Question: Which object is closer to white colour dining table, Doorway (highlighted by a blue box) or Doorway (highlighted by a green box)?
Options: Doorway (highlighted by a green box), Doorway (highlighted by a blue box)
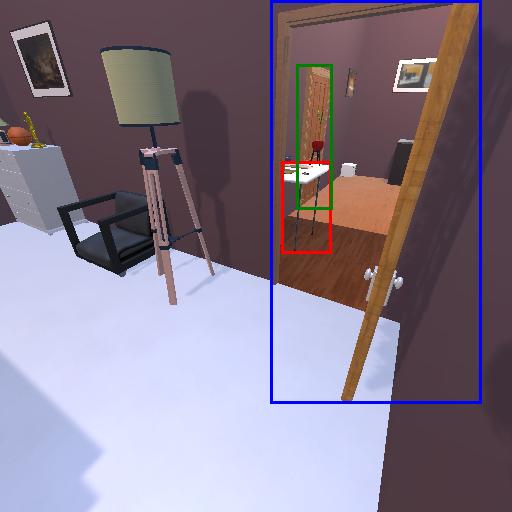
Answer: Doorway (highlighted by a green box)